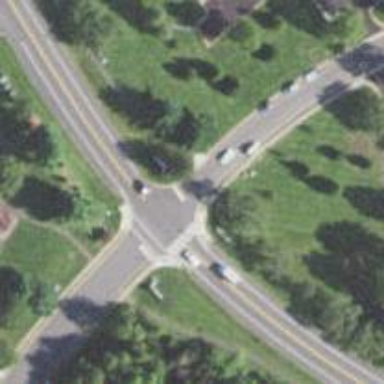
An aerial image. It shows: Uncontrolled zebra crossing on the road.